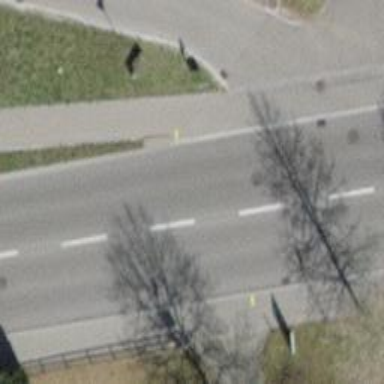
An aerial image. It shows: Public transport stop position.